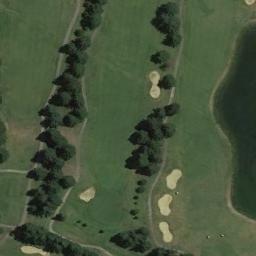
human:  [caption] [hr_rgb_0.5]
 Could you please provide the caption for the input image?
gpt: There are many trees near the golf course .

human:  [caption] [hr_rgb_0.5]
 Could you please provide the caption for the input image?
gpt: There are three large bunkers and two paths .

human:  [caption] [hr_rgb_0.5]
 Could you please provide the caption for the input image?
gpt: There are several bunkers and lakes and a few paths and many trees on a large green lawn on the golf course .

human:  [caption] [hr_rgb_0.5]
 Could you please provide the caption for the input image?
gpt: The golf course has a lake, Some fairways, Roads, Barrier trees and sandpits and some barrier trees are on both sides of a fairway .

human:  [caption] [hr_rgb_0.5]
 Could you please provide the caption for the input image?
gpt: There are five bunkers and a lake on the golf course .